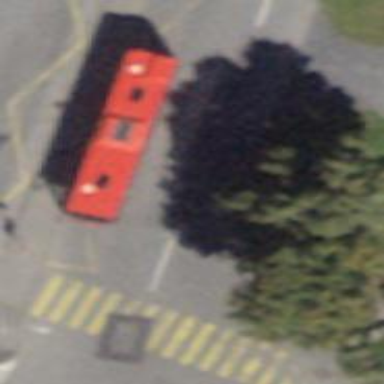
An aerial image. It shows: Public transport stop position.